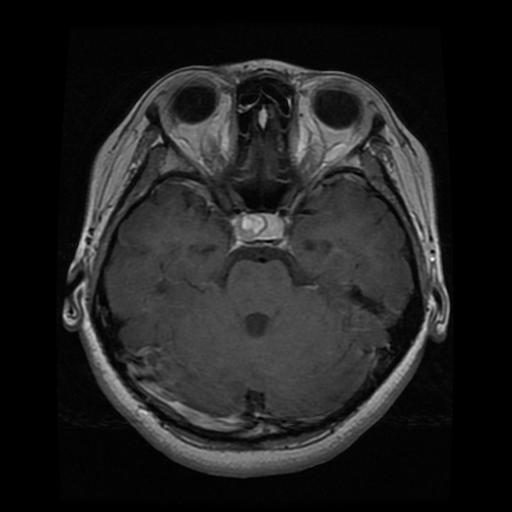
Label: pituitary